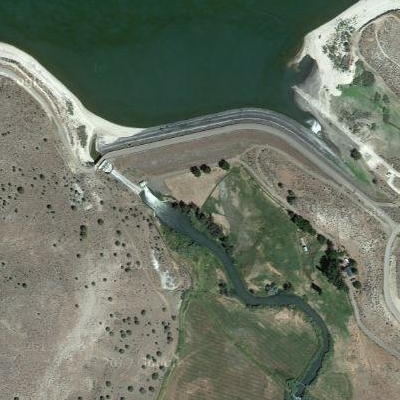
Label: RiverLake